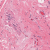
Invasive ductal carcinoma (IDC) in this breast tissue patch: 0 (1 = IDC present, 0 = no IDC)